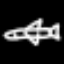
Label: airplane